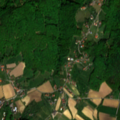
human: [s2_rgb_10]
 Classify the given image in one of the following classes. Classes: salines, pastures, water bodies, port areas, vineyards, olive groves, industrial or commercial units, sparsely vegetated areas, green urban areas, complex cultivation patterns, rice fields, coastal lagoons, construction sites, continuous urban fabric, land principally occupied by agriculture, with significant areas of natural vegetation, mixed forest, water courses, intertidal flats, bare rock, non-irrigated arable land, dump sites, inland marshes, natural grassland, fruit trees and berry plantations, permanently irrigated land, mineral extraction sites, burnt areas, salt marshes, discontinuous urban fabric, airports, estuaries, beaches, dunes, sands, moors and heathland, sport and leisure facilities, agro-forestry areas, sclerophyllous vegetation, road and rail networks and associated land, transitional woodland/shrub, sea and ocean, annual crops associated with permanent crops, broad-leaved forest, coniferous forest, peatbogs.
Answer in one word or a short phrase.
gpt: discontinuous urban fabric, non-irrigated arable land, pastures, complex cultivation patterns, broad-leaved forest